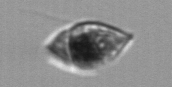
Label: Amphidinium